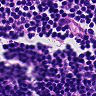
Metastatic tissue present: no